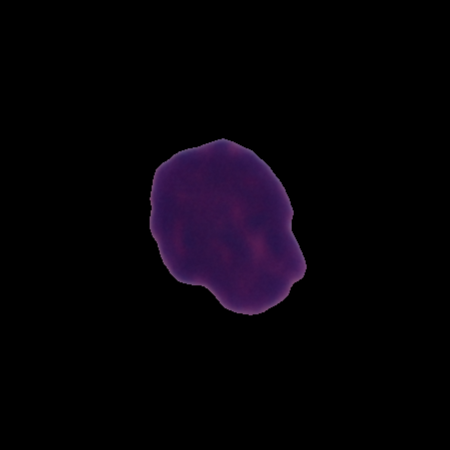
Label: healthy